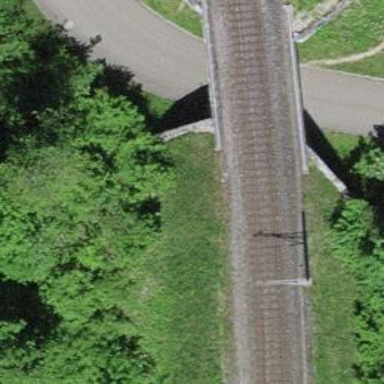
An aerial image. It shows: Railway bridge with electrified tracks and single contact line.